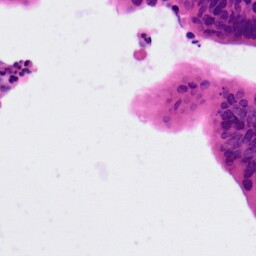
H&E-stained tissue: Colon